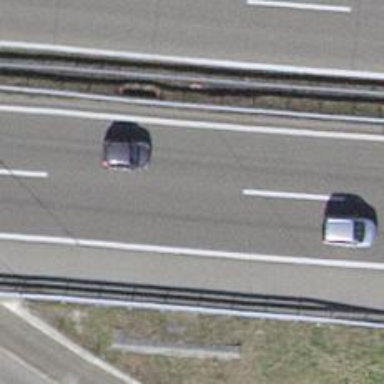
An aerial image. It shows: Asphalt motorway.